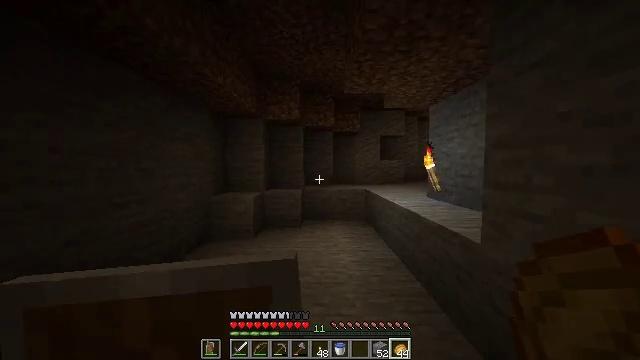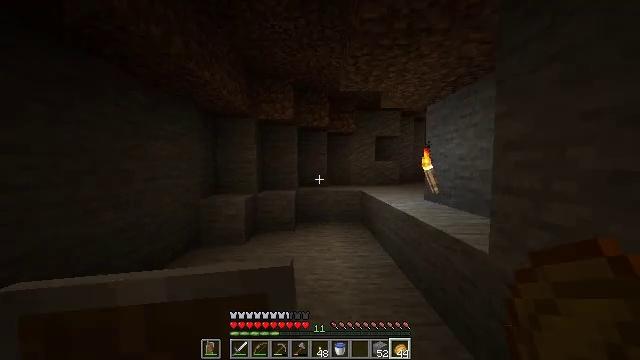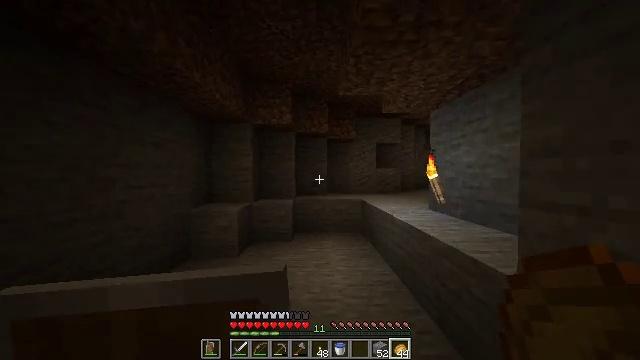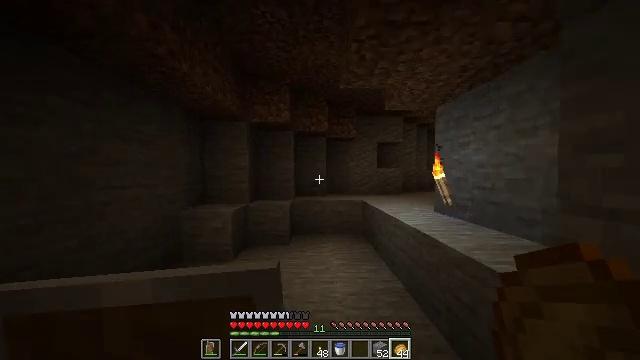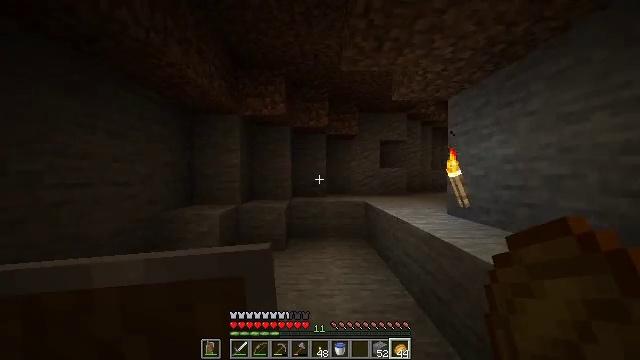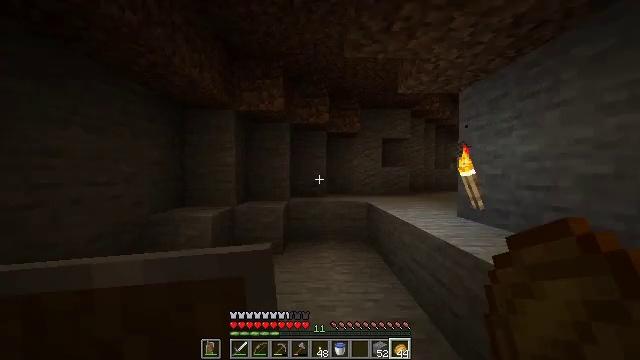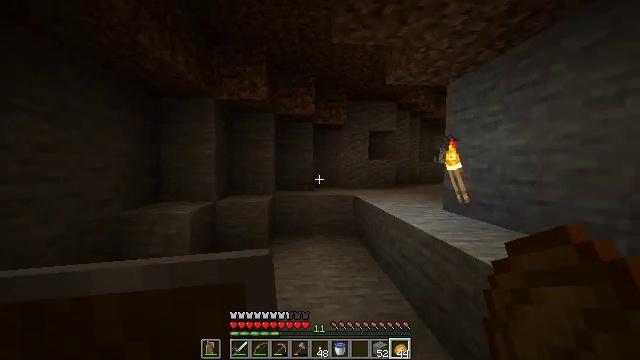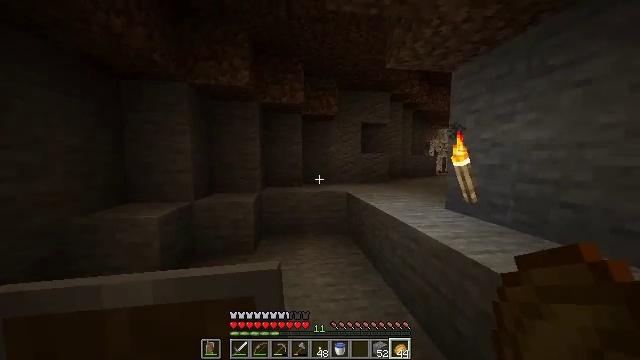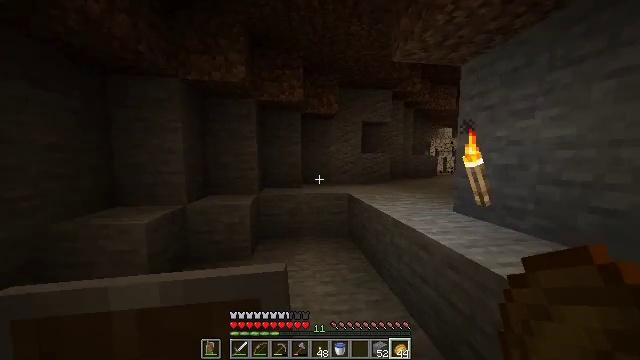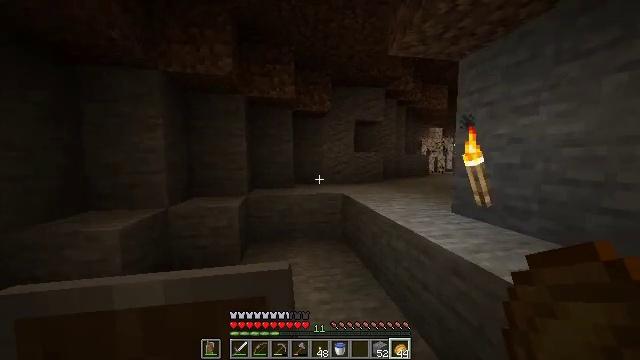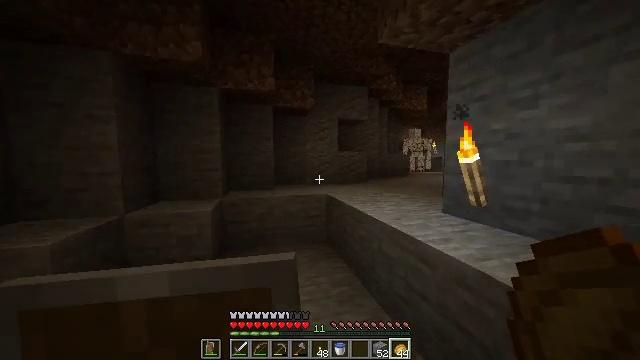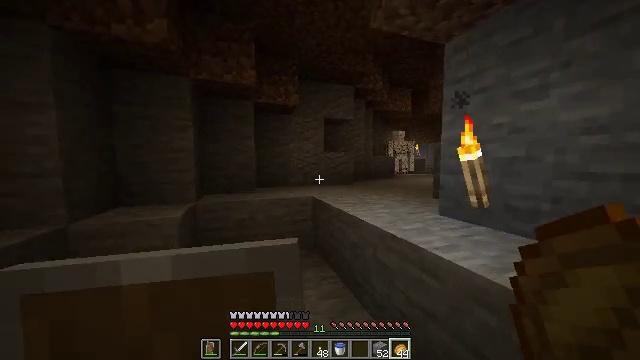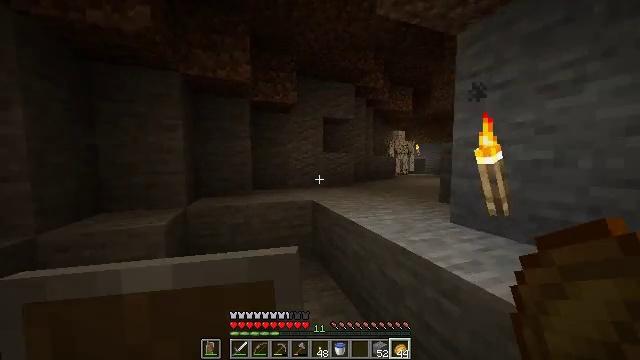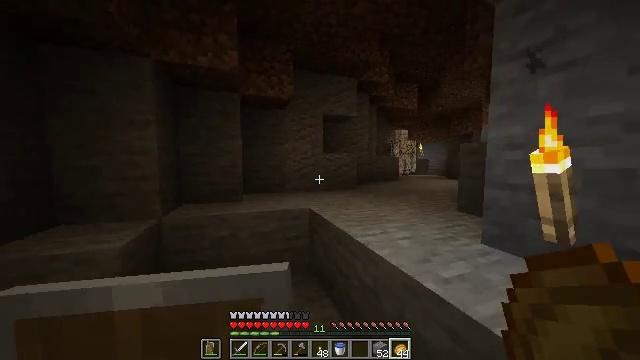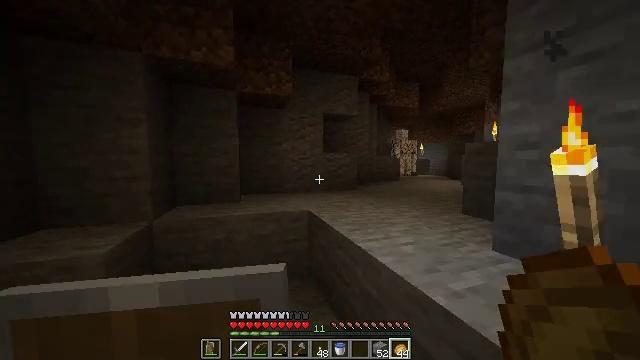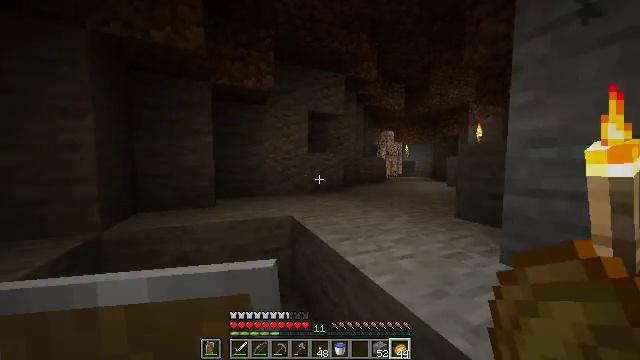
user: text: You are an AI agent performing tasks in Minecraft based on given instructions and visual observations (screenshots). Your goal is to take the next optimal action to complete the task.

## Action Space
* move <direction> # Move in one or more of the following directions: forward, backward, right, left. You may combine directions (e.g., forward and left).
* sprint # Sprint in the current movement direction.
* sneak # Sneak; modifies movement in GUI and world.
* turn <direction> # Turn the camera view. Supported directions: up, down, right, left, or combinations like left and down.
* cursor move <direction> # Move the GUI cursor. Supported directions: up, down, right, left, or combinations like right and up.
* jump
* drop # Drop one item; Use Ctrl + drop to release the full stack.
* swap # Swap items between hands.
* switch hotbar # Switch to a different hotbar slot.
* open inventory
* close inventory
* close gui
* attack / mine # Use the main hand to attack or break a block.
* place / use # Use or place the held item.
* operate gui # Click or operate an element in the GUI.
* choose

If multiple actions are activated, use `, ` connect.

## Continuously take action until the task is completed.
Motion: motion action
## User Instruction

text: Break the chest to retrieve items inside.
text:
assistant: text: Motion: move forward, turn right
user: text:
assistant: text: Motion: move forward, turn up
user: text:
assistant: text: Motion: move forward
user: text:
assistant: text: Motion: move forward
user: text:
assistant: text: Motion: move forward
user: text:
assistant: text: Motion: move forward, turn right and down
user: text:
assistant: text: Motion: move forward, turn right and down
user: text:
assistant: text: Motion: move forward
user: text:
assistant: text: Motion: move forward, turn right
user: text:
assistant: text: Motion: move forward, turn right
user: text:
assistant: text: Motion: move forward, turn right
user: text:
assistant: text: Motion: move forward
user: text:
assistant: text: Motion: move forward
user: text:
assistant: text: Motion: move forward
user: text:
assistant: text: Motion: move forward, turn right
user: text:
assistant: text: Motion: move forward, turn right
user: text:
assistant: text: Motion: move forward, turn right
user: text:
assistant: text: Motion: move forward, jump
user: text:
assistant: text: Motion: move forward, jump
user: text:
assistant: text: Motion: move forward, turn right
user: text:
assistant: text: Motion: move forward, turn right and up
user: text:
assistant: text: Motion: move forward, turn right
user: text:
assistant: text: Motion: move forward
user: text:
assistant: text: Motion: move forward
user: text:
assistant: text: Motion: move forward
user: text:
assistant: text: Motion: move forward, sprint
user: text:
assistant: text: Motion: move forward, sprint, turn right
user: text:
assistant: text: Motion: move forward, sprint, turn right
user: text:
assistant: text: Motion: move forward, turn right
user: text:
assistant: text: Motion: move forward